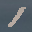
Label: 1